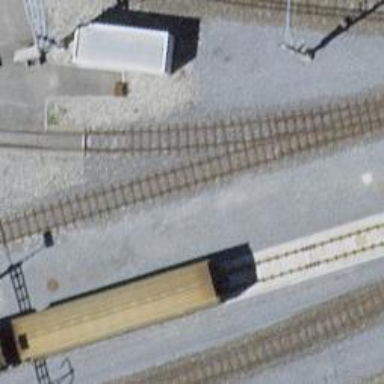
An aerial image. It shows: Narrow-gauge railway with one track passing through service yard.